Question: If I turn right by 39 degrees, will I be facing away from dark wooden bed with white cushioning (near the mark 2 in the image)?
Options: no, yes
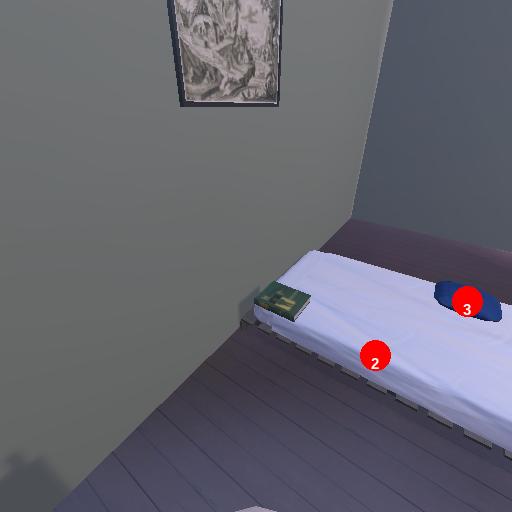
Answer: no